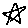
Label: star